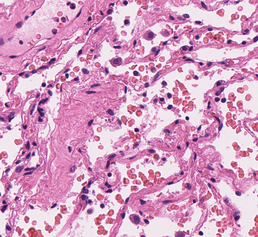
Tumor epithelial tissue: no
Tumor-associated stroma tissue: no
Normal tissue: yes